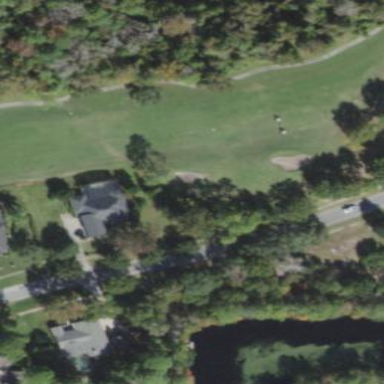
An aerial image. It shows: Scenic golf fairway.